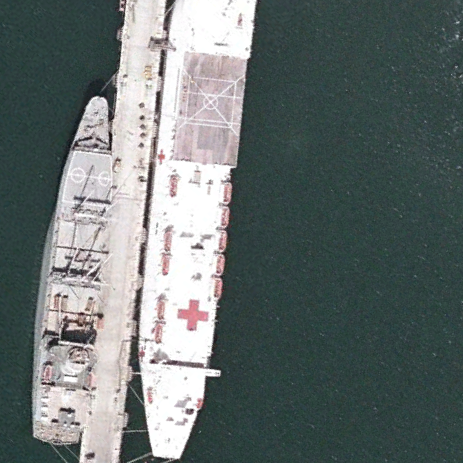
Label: Medical_ship